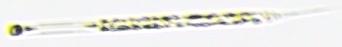
Label: Rhizosolenia